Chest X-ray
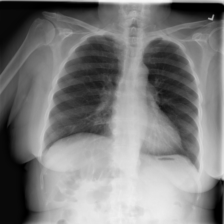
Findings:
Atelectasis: negative
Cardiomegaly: negative
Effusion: negative
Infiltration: negative
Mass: negative
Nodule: negative
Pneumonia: negative
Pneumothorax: negative
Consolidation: negative
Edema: negative
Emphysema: negative
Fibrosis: negative
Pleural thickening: negative
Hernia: negative